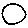
Label: circle